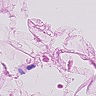
Metastatic tissue present: no